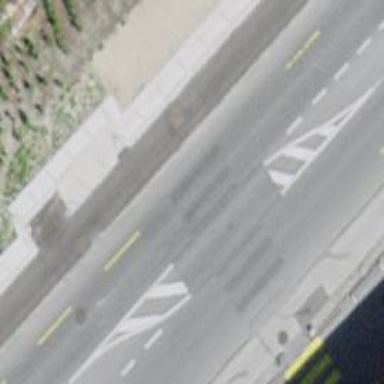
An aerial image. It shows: Asphalt footway with marked crossing and pedestrian island.